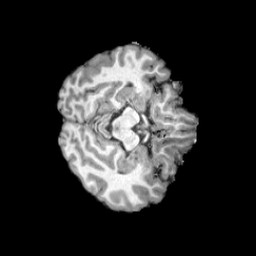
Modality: T1w
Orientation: axial
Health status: healthy